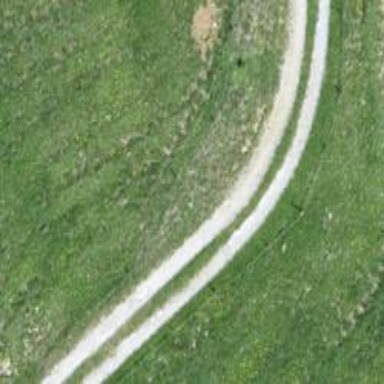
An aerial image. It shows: Track road with grade3 tracktype.